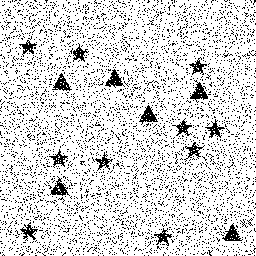
Squares: 0
Triangles: 6
Stars: 10
Total shapes: 16